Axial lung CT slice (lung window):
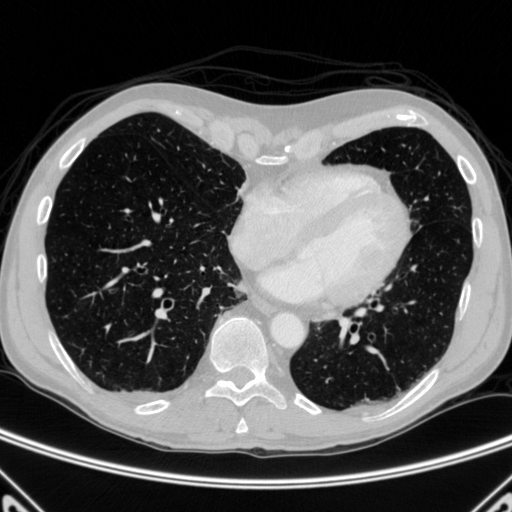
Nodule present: no